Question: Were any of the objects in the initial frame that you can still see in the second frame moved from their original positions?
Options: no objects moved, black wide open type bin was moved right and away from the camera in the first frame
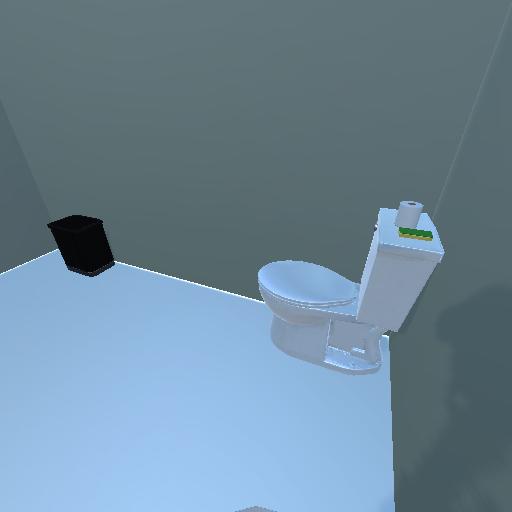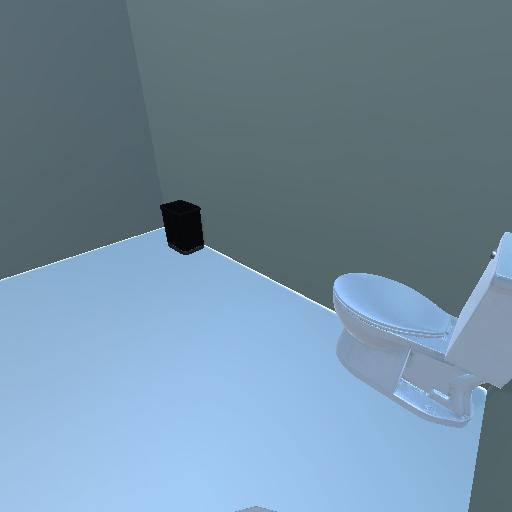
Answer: no objects moved